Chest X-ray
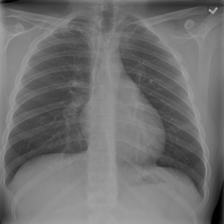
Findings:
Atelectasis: negative
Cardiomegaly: negative
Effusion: negative
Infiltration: negative
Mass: negative
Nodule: negative
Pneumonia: negative
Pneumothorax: negative
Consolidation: negative
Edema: negative
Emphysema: negative
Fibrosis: negative
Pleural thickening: negative
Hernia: negative